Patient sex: F
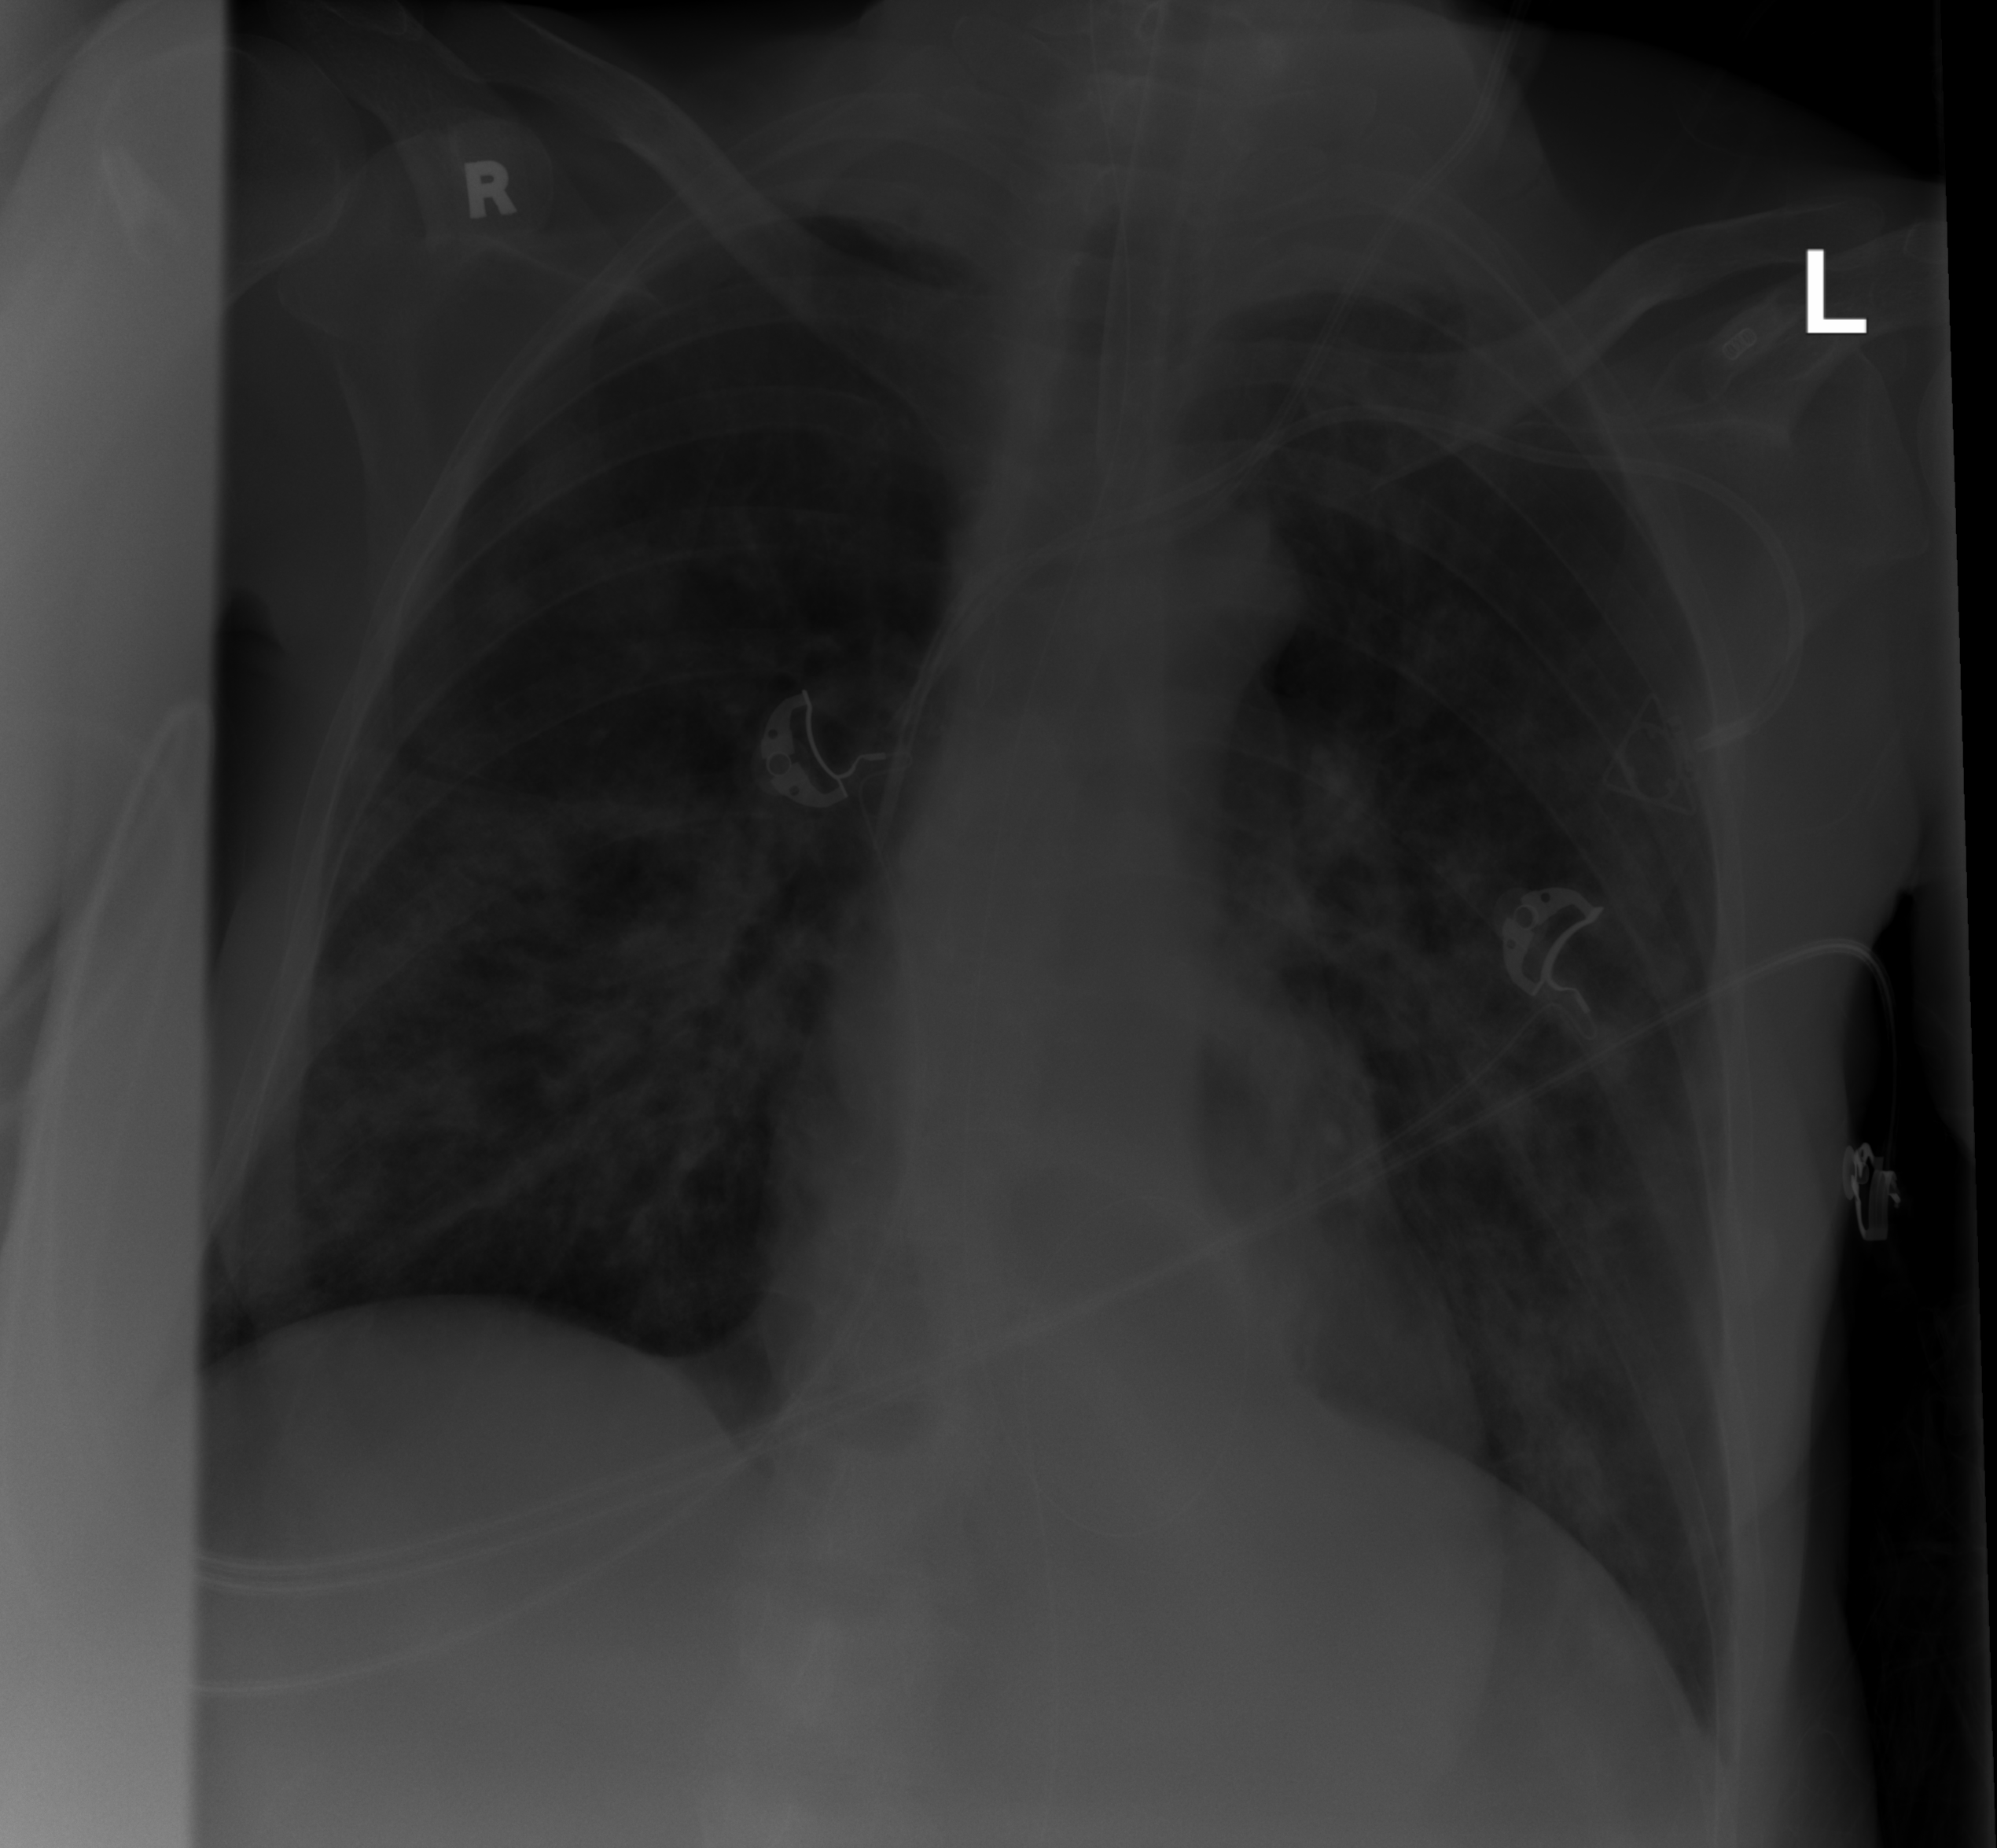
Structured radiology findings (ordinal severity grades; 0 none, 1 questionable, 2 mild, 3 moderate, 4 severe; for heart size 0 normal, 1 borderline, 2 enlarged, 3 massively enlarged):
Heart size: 0
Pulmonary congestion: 0
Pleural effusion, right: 0
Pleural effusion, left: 0
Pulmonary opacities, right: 3
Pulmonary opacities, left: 3
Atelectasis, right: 2
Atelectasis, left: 2